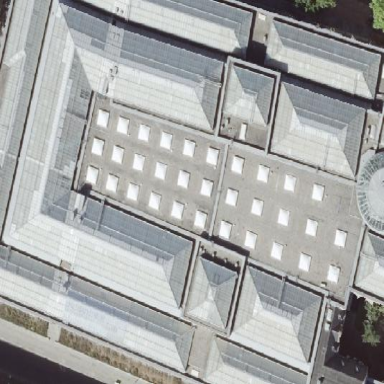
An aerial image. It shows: Beige building with flat grey roof made of tar paper.